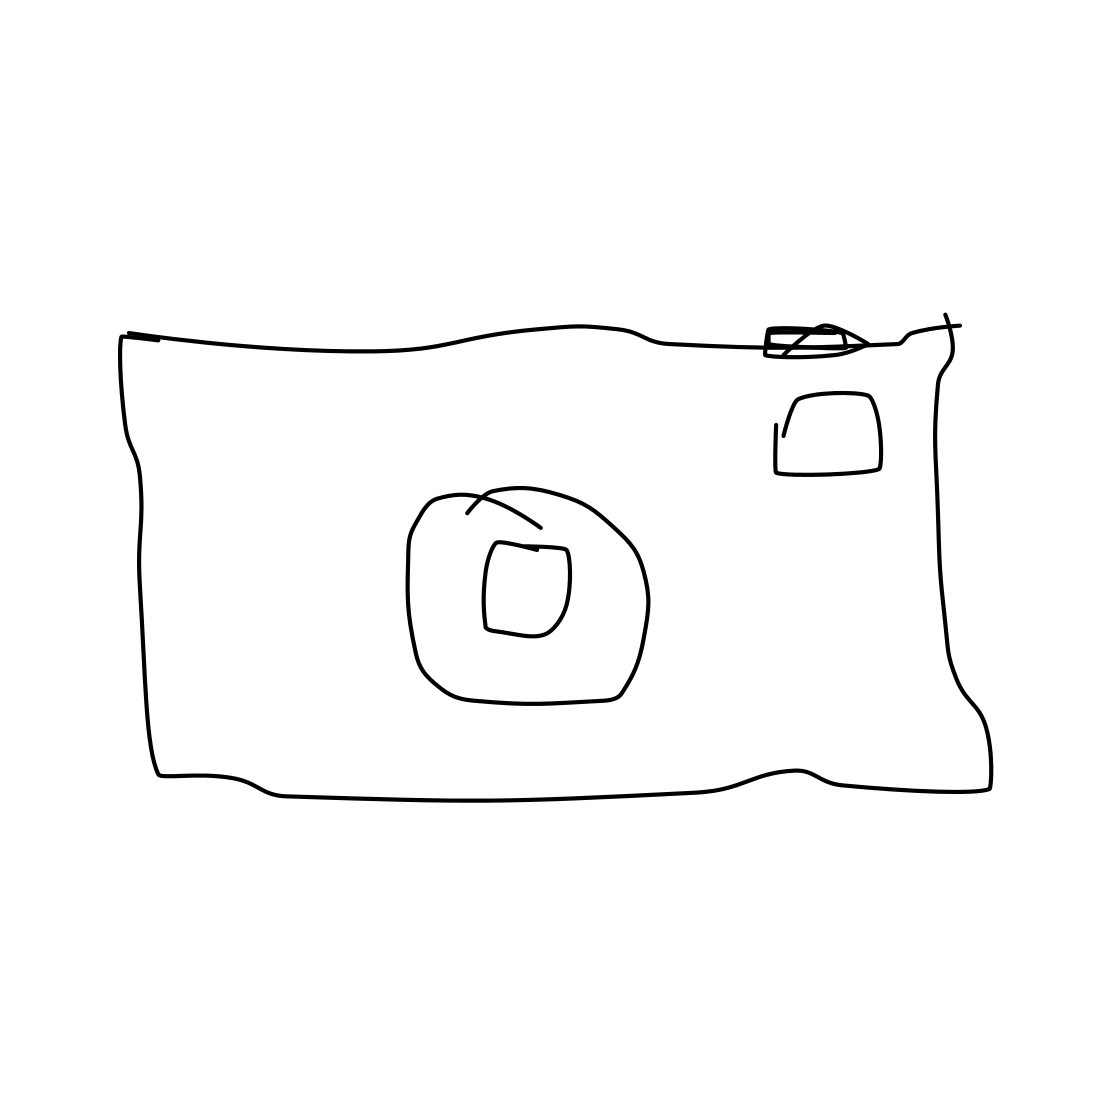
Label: camera